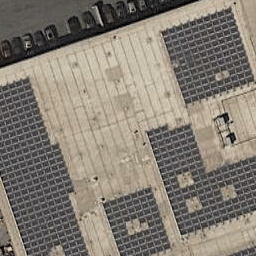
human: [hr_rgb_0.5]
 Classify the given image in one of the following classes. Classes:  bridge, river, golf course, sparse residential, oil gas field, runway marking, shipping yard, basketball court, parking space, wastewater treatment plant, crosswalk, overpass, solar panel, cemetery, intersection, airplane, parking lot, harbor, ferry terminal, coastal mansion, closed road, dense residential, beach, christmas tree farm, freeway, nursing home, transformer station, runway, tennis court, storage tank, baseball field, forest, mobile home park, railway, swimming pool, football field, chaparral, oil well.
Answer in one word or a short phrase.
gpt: solar panel